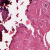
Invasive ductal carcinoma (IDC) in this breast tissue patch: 0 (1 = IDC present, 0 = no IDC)